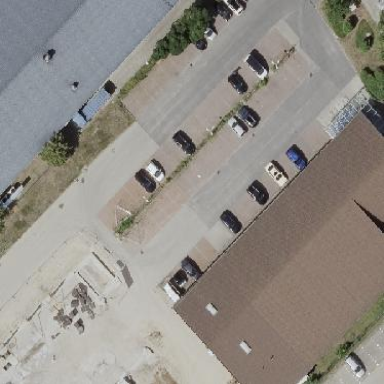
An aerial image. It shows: Parking area with surface.